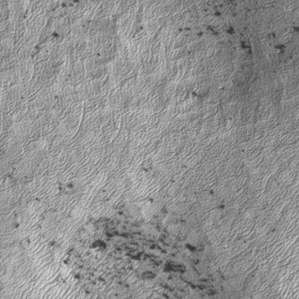
Label: frost